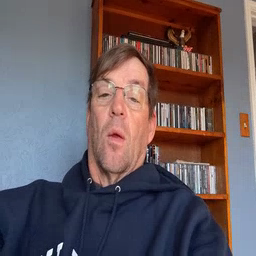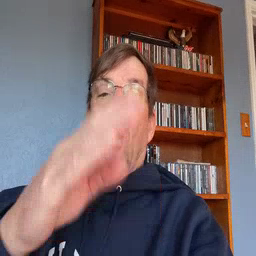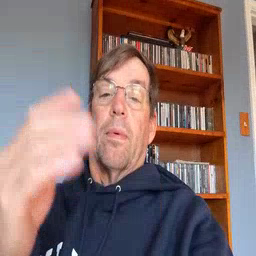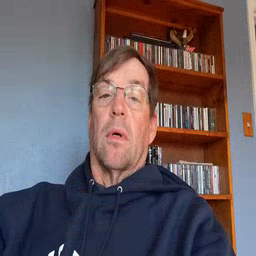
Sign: open